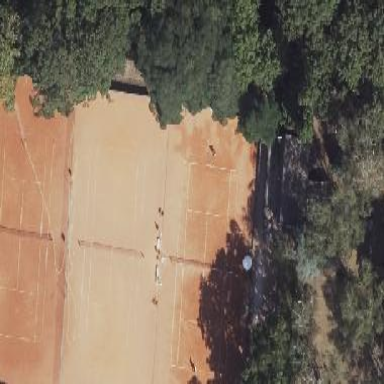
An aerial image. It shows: Tennis court on pitch.